Question: I have a collection of domain objects (see image)

I've tried using 'Collections.shuffle(responses)' but would not work on a cast type of Response. Is there a groovy way of randomizing these objects?
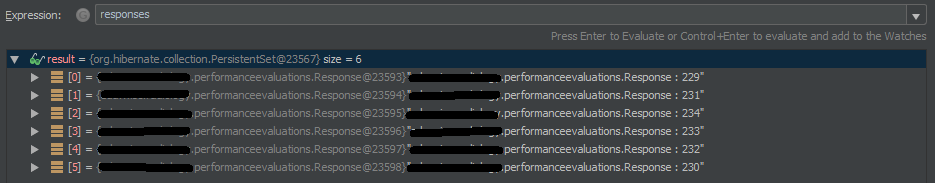
Answer: The screenshot shows a of responses, and shuffle only works on lists. You'll have to copy the set into a list and then shuffle that:
'''
def responsesList = []
responsesList.addAll(responses)
Collections.shuffle(responsesList)
'''